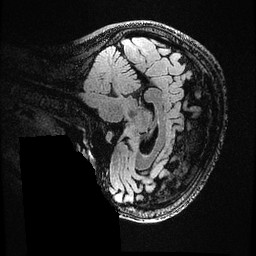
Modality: FLAIR
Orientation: sagittal
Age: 29
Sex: female
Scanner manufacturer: ge
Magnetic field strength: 3 T
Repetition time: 4.802 s
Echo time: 0.1157 s